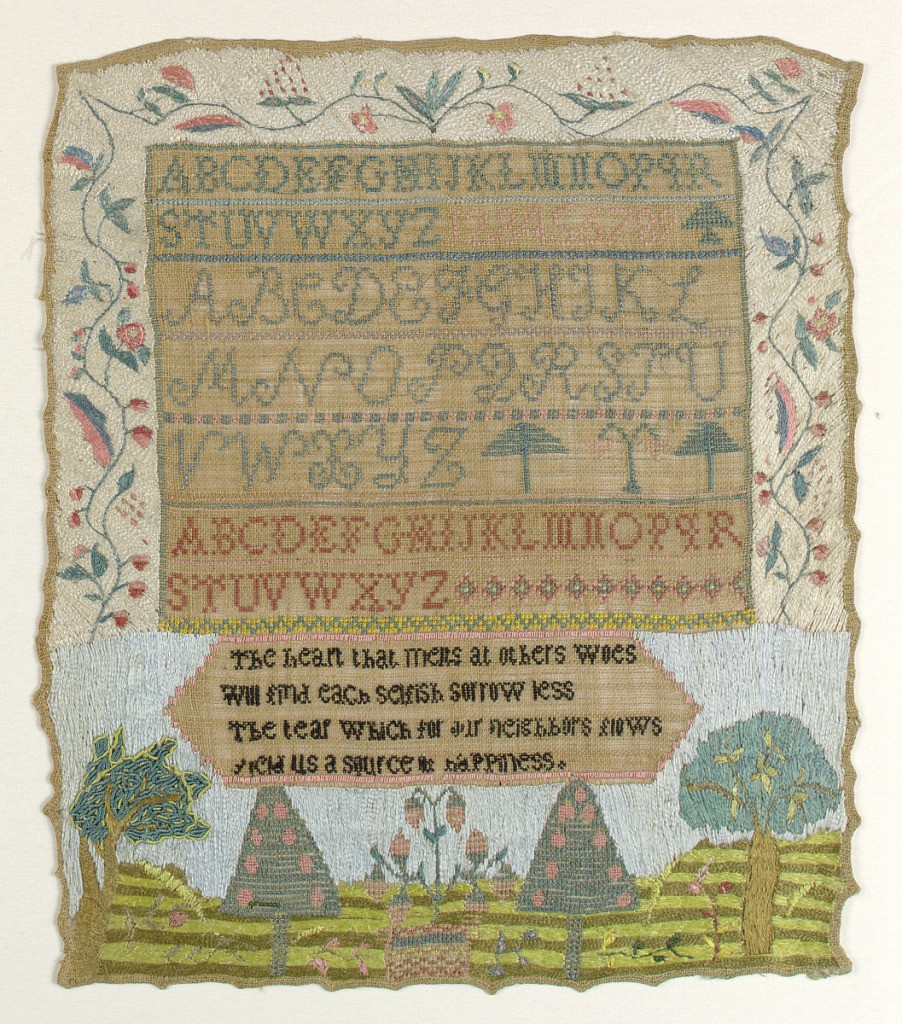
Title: Sampler
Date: ca. 1775
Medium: silk embroidery on linen foundation Technique: embroidered in counted satin, stem, cross, eyelet, and overcasting stitches on plain weave foundation
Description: Three sets of alphabets, one set of numerals, and verse, with a floral border on three sides and a landscape at the bottom. The work is embroidered on brown linen; the border and landscape have embroidered grounds. The verse reads:
The heart that melts at others woes
Will find each selfish sorrow less
The tear which for our neighbors flows
Yields us a source of happiness